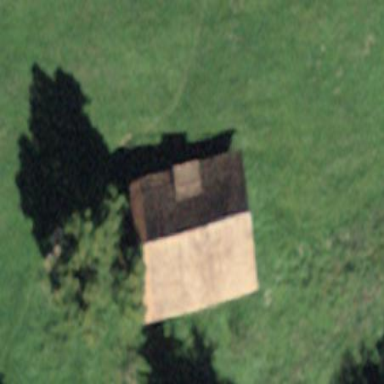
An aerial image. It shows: Cabin with gabled roof.